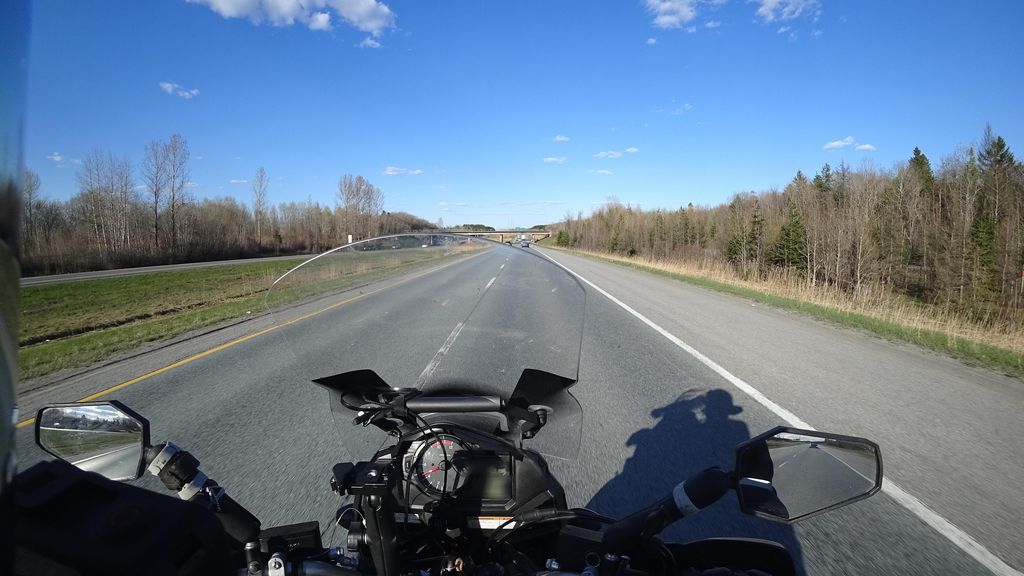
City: quebec_city